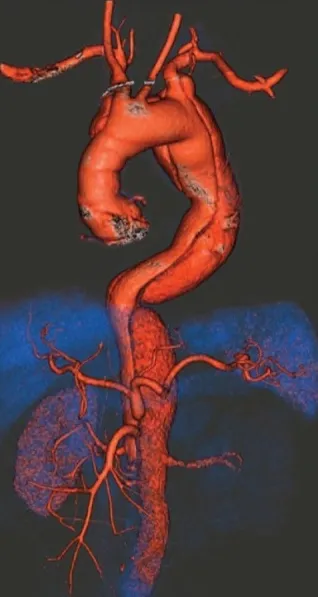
Volume rendering of the residual type A dissection.
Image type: radiology (ct)